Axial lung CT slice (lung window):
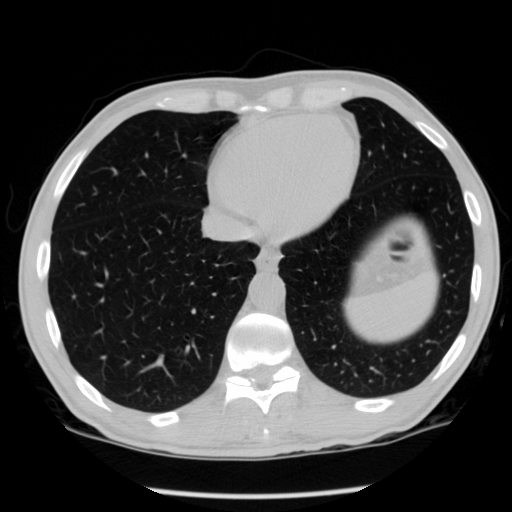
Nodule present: no